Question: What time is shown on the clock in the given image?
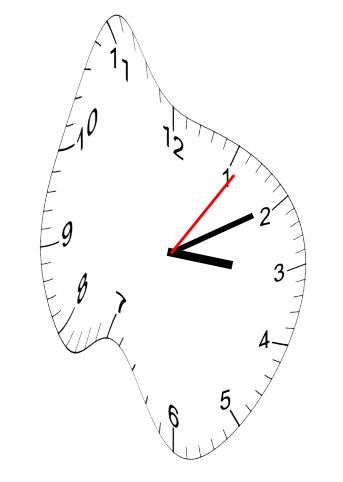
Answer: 03:10:06